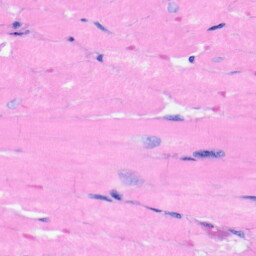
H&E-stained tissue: Heart